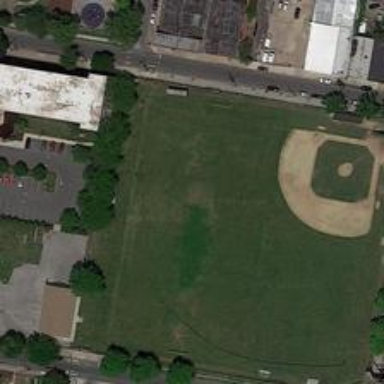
The baseball field is located in the corner of this large square grass .